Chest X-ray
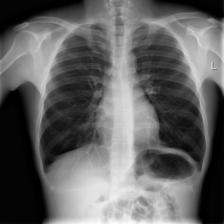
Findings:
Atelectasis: negative
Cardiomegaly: negative
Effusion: negative
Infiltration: negative
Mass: negative
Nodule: negative
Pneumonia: negative
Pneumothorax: negative
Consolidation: negative
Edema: negative
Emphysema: negative
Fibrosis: negative
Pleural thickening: negative
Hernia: negative